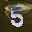
Label: 5